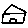
Label: house